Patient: sex M, age 73
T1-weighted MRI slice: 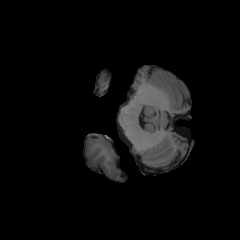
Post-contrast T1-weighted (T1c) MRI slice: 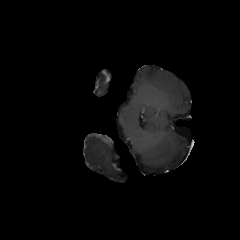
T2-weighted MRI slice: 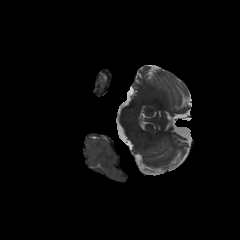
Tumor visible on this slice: no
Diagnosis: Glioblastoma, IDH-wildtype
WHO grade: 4